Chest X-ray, PA view. Patient: 66 years old, sex M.
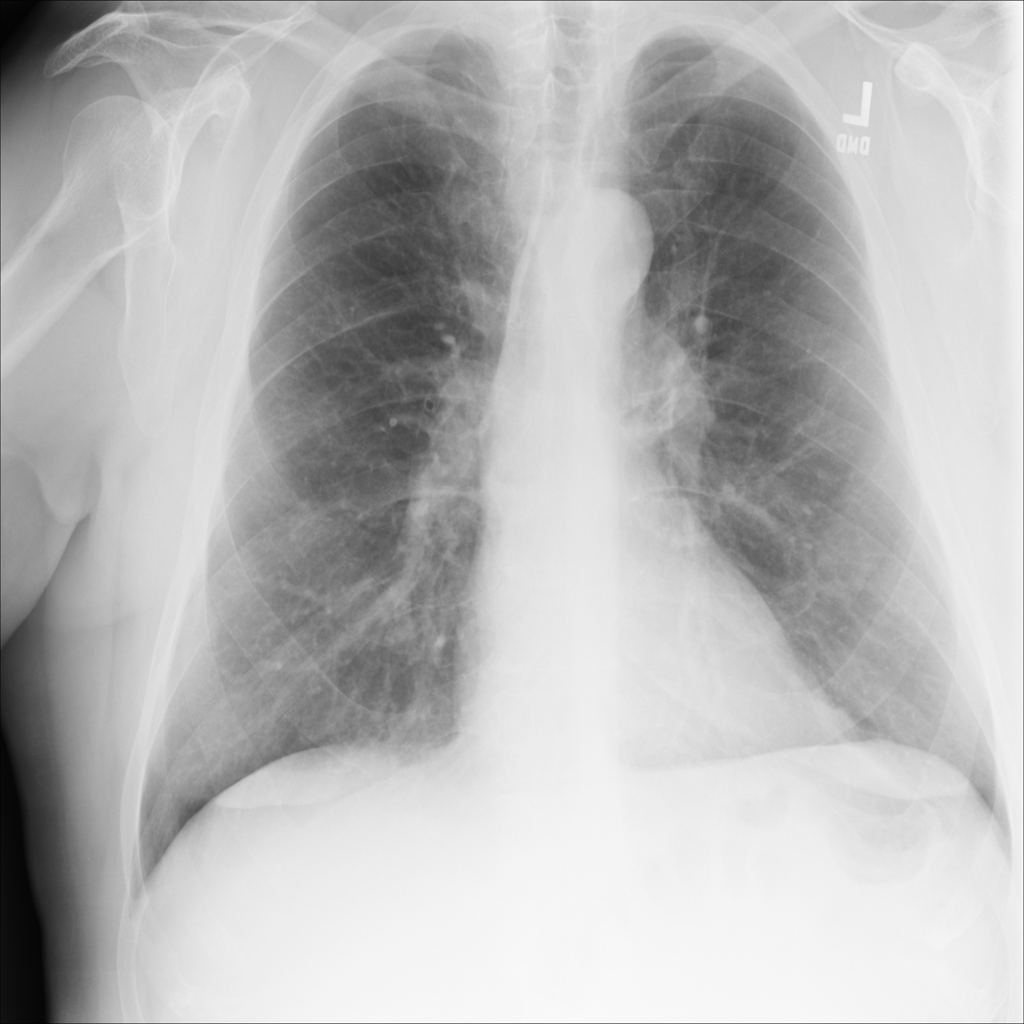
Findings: No Finding